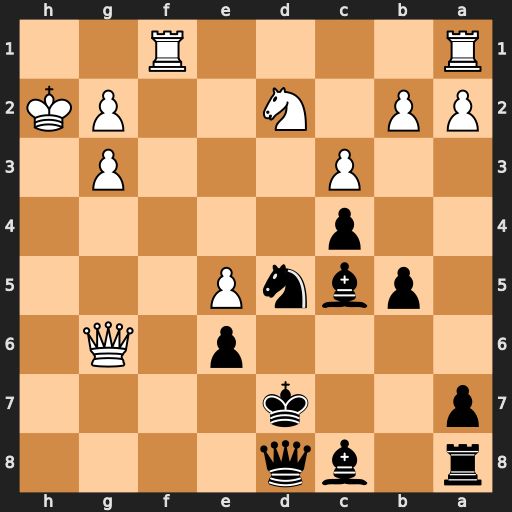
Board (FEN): r1bq4/p2k4/4p1Q1/1pbnP3/2p5/2P3P1/PP1N2PK/R4R2
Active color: b
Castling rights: -
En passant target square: -
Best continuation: Qh8+ Qh7+ Qxh7#